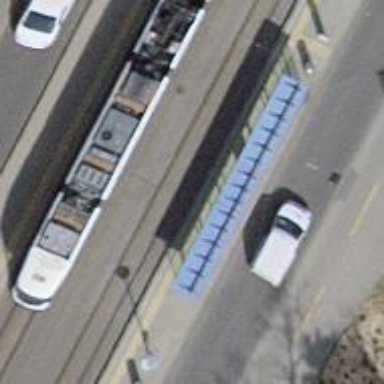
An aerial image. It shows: Tram stop with public transport stop position.